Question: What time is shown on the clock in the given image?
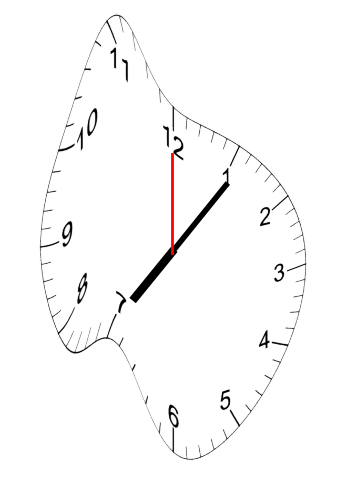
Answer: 07:06:00